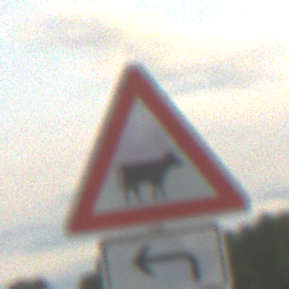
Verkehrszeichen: ViehtriebLinks
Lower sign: RichtungsangabeDurchPfeile2
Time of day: SunriseSunset
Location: Outdoor (RoadRail)
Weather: PartlyCloudy
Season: NotSpecified
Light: Natural